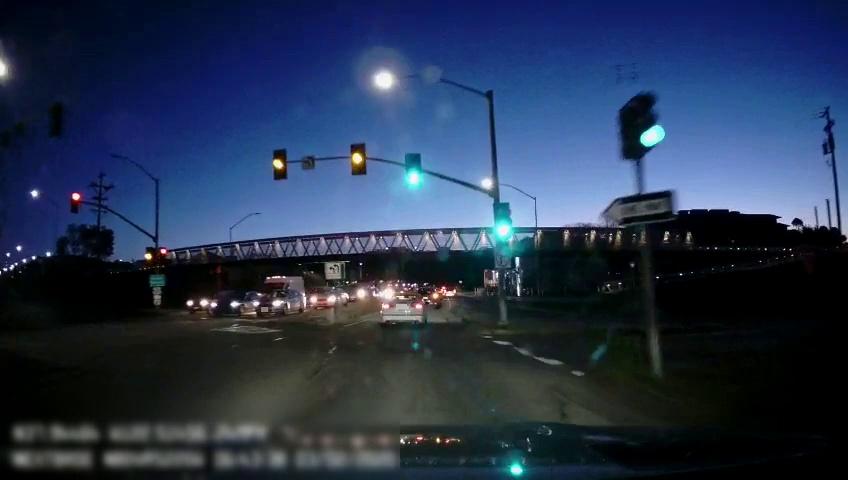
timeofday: Night
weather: Other
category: Drivable Space
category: Vehicles | Car
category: Vehicles | Car
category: Vehicles | Car
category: Vehicles | Car
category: Vehicles | Truck
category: Vehicles | Car
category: Vehicles | SUV
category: Vehicles | SUV
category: Traffic | Lights
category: Traffic | Signs
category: Traffic | Signs
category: Traffic | Signs
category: Traffic | Signs
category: Traffic | Lights
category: Traffic | Lights
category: Traffic | Signs
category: Traffic | Signs
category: Traffic | Signs
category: Traffic | Lights
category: Traffic | Signs